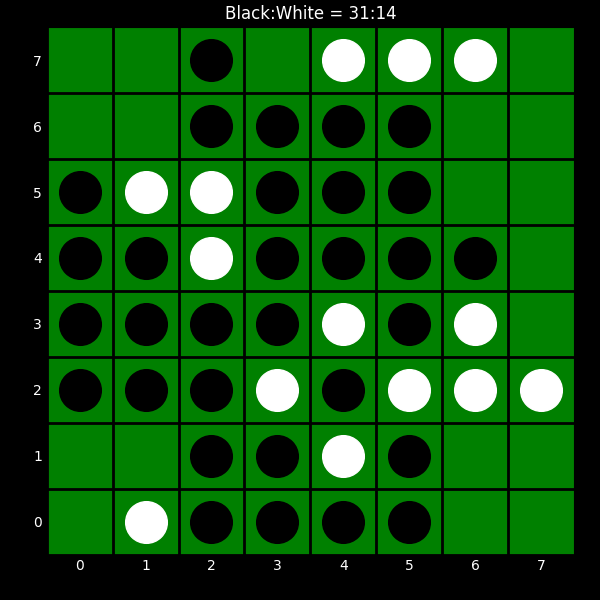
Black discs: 31
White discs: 14